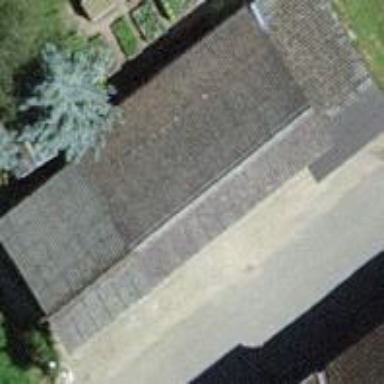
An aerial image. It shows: Barn.